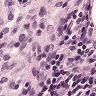
Metastatic tissue present: no